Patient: sex M, age 61
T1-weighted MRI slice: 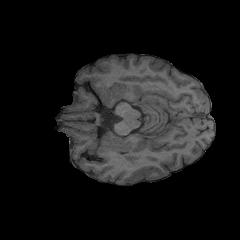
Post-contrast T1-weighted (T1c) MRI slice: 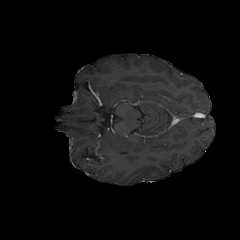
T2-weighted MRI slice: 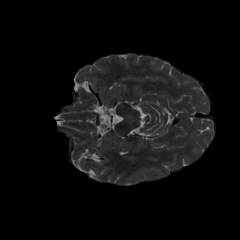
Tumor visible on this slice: no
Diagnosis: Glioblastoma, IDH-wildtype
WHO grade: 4